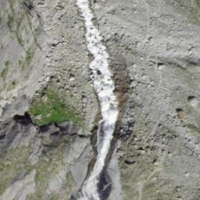
EUNIS habitat code: 48
Species observed at this site:
Gentiana clusii